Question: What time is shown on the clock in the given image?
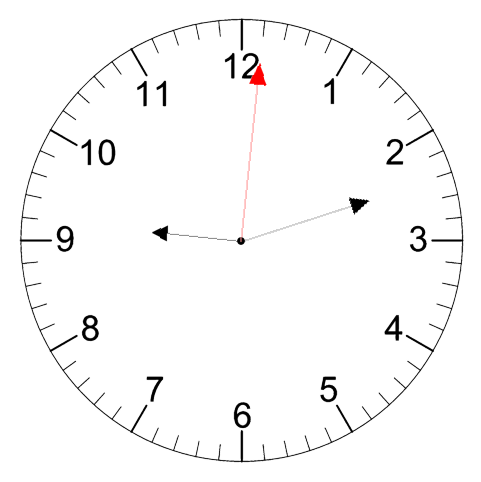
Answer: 09:12:01